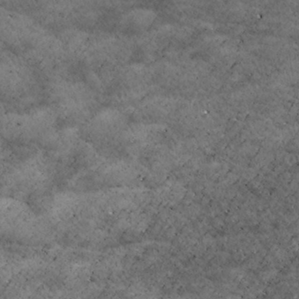
Label: non_frost